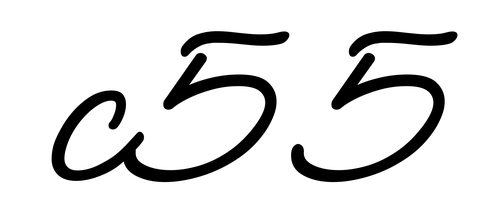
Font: MeowScript-Regular